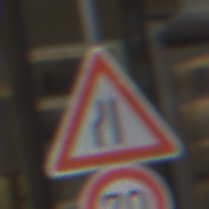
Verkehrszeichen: EinseitigVerengteFahrbahnLinks
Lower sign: Geschwindigkeit70
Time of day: Midday
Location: Outdoor (Urban)
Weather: Overcast
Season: NotSpecified
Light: Natural